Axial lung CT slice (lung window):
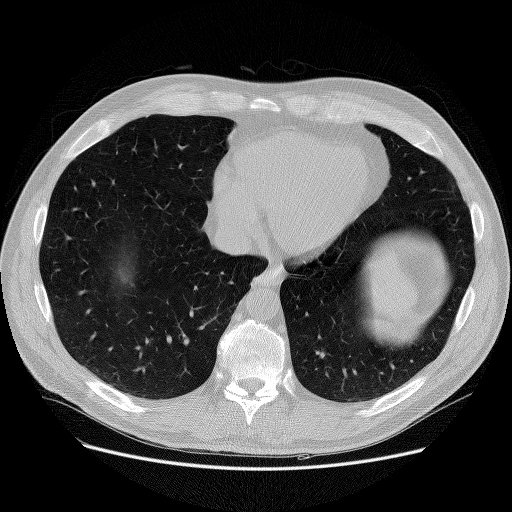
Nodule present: no